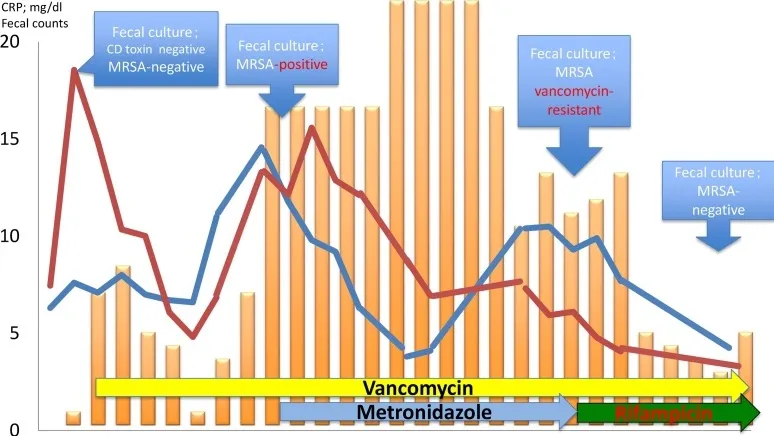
Clinical course of this case. . Abbreviations: WBC; White Blood Cell, CRP; C-reactive protein, POD; Postoperative Day, MRSA; Methicillin-Resistant Staphylococcus aureus.
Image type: pathology (immunostaining)